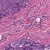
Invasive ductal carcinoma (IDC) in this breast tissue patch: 0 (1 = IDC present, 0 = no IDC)